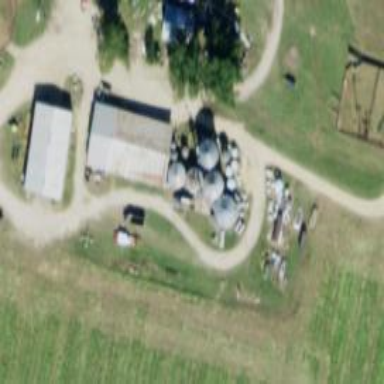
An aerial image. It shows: Silo.